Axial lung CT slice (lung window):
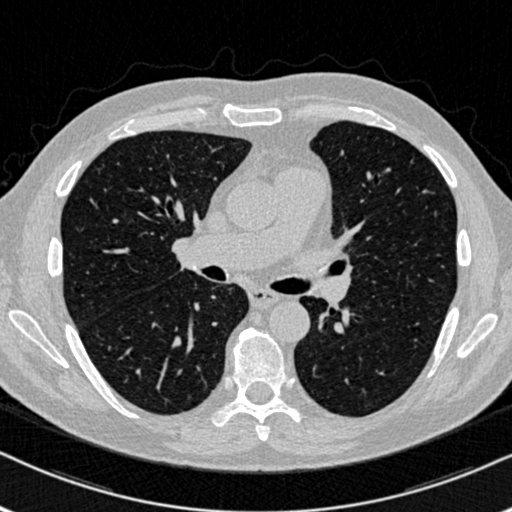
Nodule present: no